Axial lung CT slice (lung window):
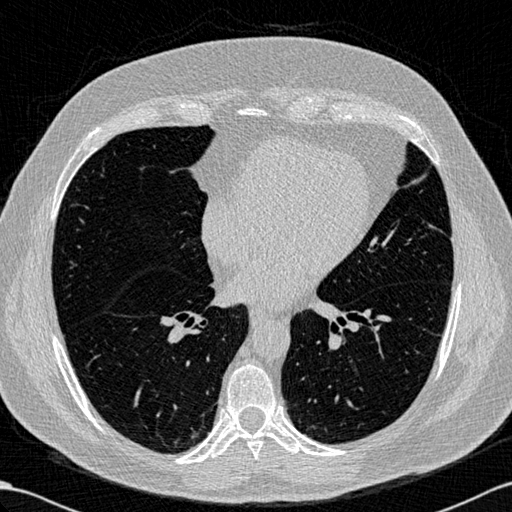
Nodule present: no